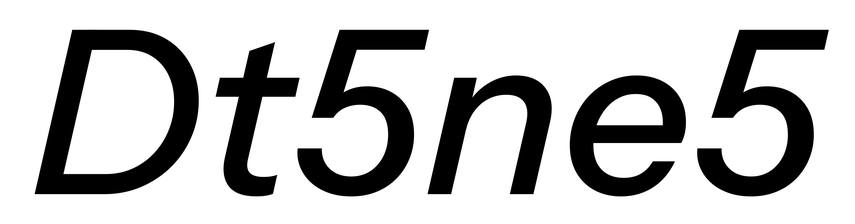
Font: InstrumentSans-Italic_Medium_Italic